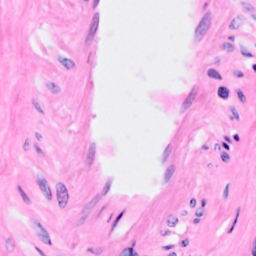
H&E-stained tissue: Breast